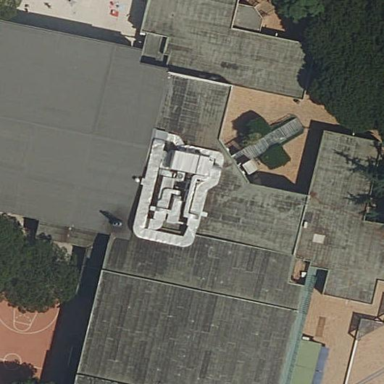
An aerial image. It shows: Sports centre building.